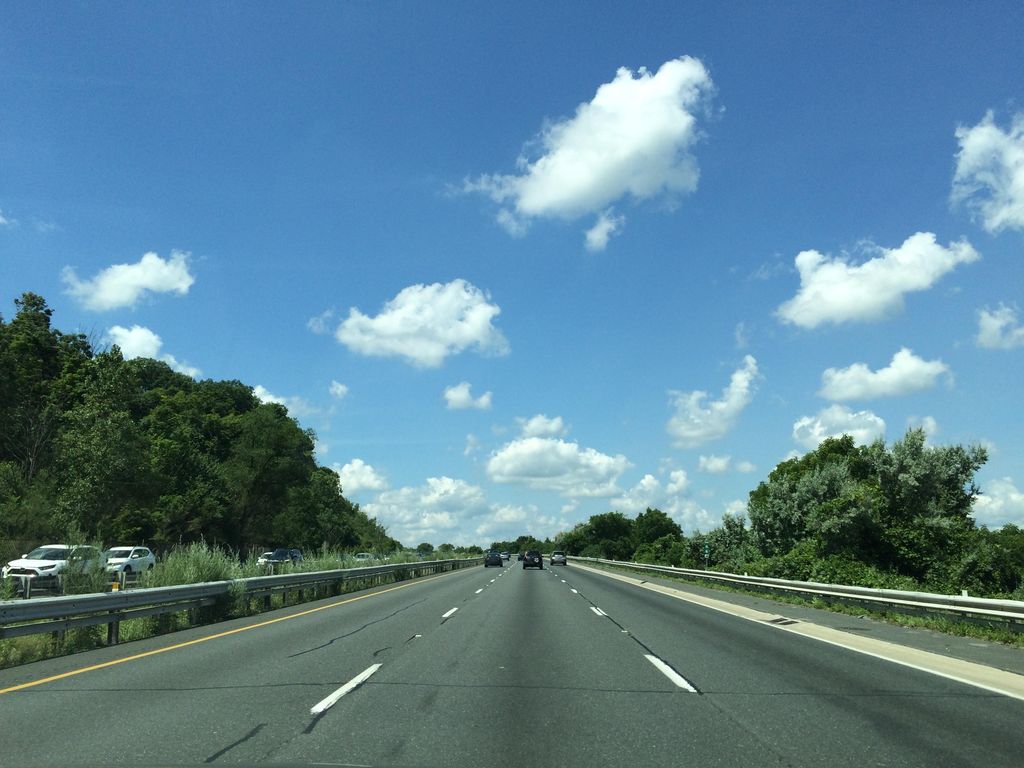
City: hamilton